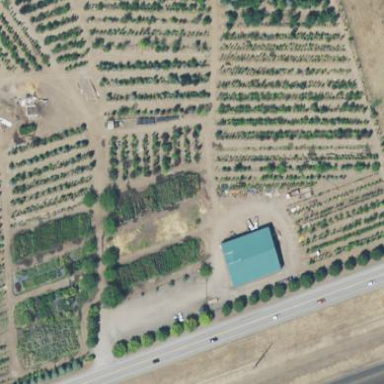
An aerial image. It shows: Plant nursery.